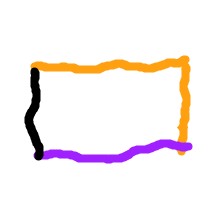
Shape: rectangle